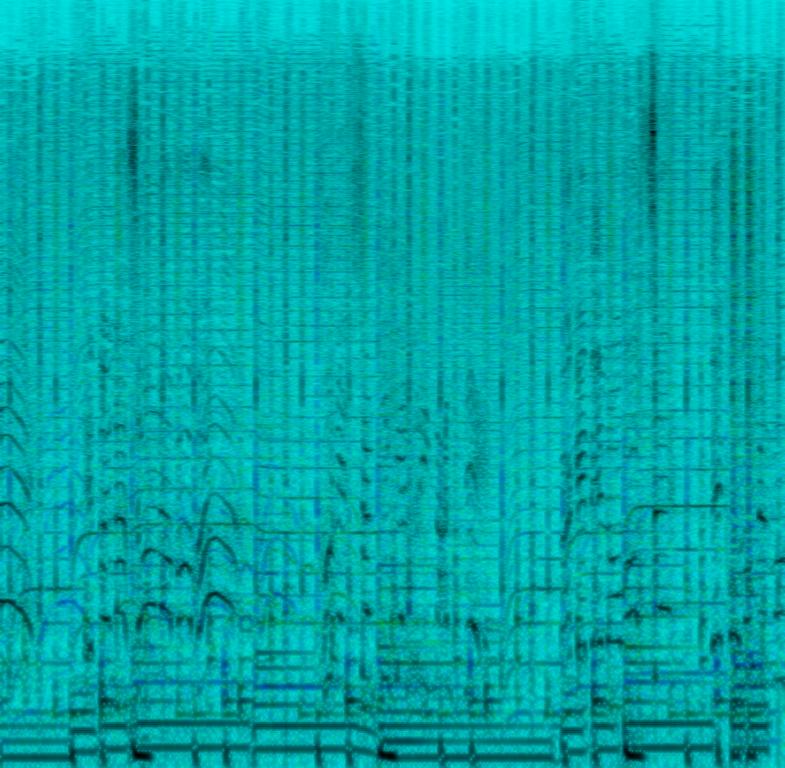
This is a latin dance music piece in the style of salsa. There are male vocals shouting in the lead. There is a crisp synth sound playing the melody with the backing of a piano and a bass guitar. The rhythm is played by the latin percussive elements. There is a sensual atmosphere to this piece. It could be playing in the background at a latin nightclub.